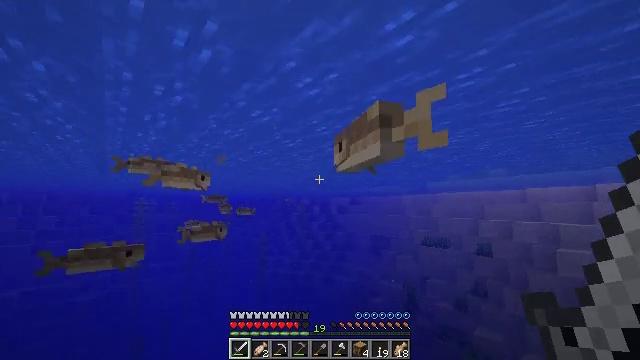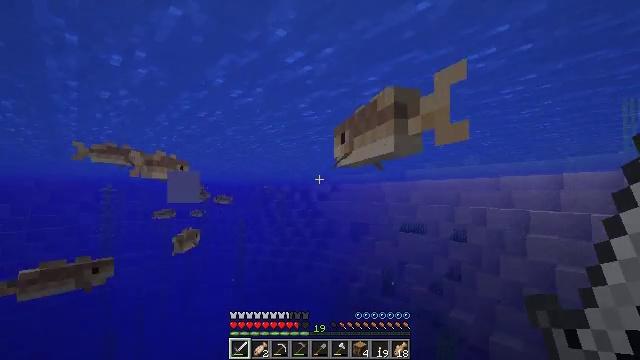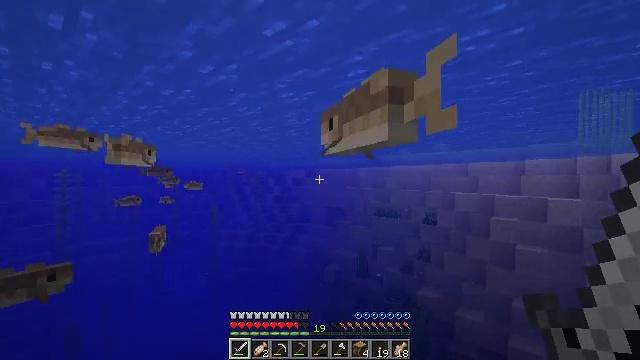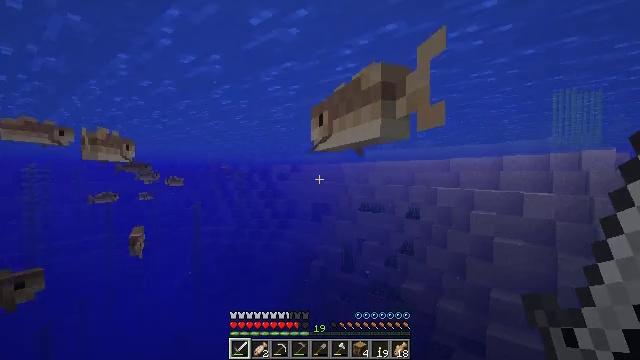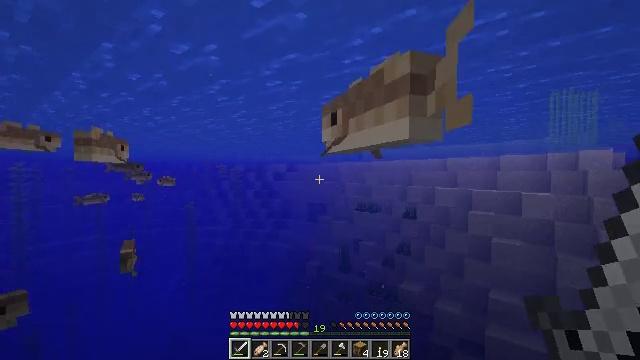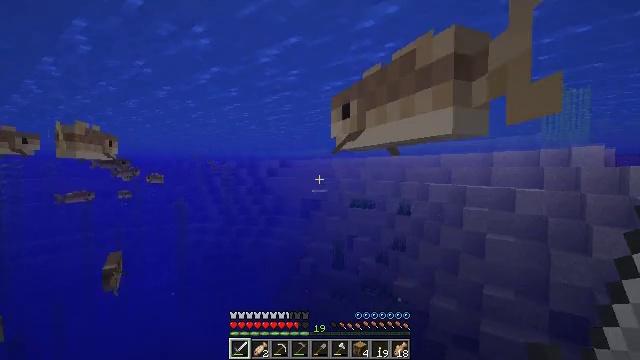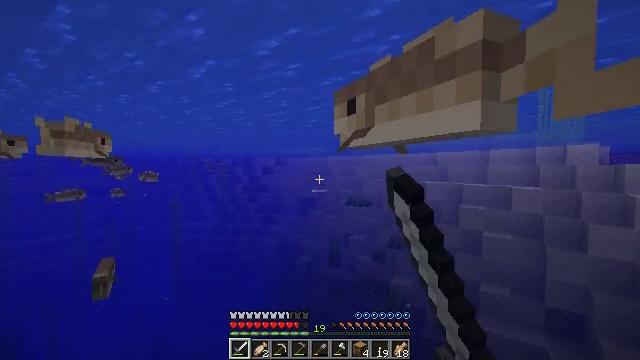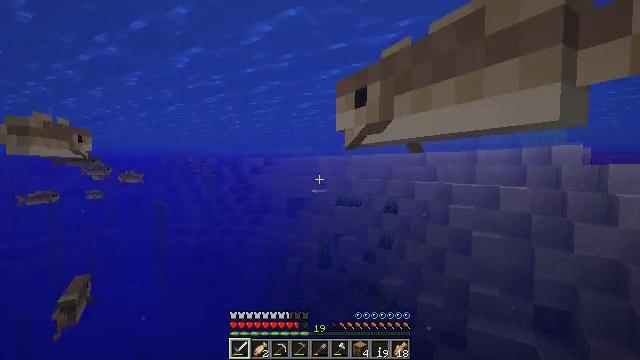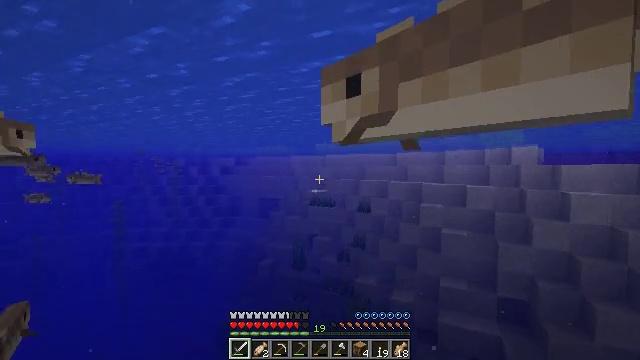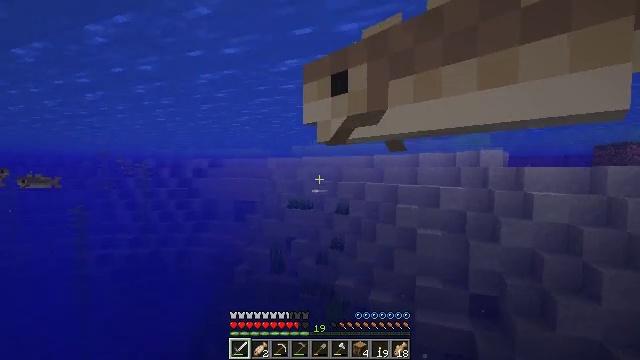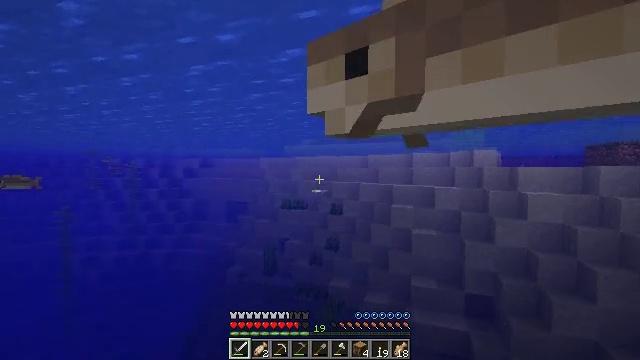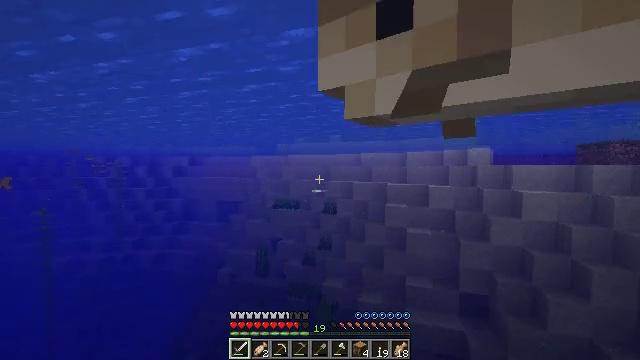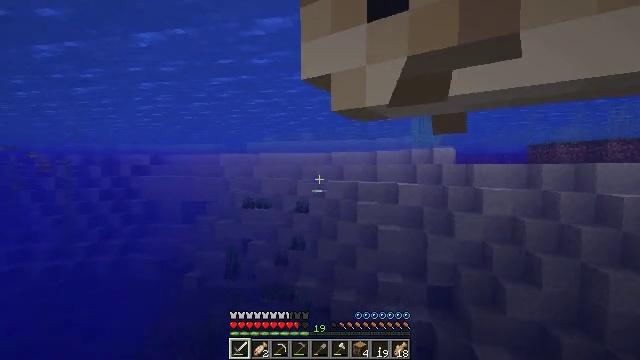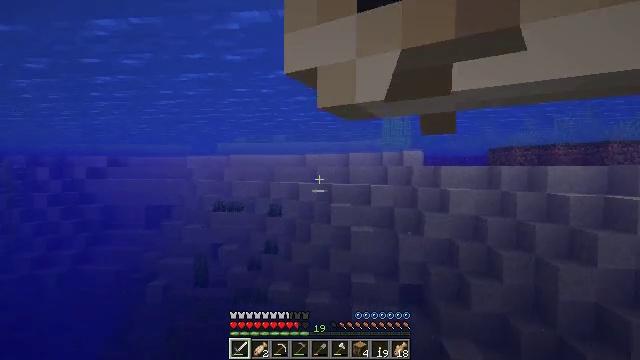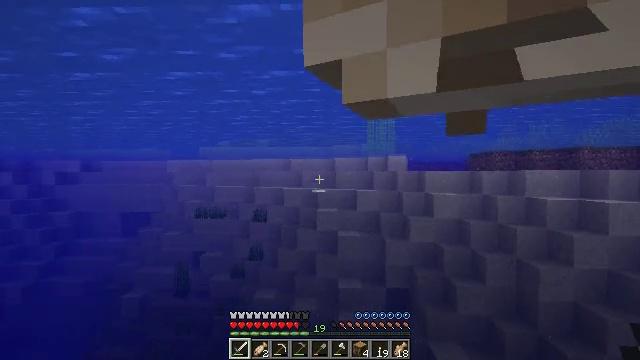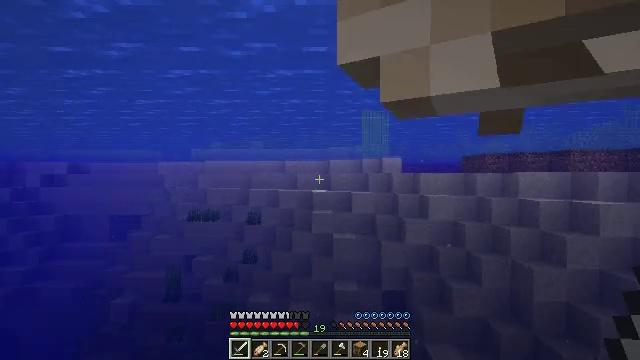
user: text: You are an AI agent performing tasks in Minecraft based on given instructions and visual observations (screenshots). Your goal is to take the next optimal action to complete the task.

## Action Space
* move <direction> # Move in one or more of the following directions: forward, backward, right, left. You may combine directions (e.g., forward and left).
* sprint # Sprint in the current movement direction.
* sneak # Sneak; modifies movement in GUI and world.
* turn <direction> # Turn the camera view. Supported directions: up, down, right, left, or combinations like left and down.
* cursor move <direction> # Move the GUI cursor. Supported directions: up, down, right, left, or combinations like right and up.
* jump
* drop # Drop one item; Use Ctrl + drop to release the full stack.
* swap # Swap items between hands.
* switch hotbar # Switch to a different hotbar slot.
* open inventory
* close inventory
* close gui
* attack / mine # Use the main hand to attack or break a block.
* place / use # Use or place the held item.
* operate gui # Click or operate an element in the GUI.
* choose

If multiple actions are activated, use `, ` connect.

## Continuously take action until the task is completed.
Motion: motion action
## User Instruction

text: Kill mobs in water.
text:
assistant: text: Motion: move forward, turn right and down
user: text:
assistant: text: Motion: move forward, turn right and down
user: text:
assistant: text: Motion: move forward, turn right and down
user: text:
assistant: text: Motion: move forward, turn right
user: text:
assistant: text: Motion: move forward, turn right, attack / mine
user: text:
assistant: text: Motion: move forward, attack / mine
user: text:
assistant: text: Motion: move forward, turn right, attack / mine
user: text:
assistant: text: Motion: move forward, turn right
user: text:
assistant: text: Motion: move forward, turn right
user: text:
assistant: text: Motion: move forward, turn right
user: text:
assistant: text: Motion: move forward, turn right
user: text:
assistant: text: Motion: move forward, turn right
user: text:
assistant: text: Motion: move forward, turn right
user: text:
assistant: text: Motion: move forward, turn right and up
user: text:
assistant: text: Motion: move forward, turn right
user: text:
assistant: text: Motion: jump
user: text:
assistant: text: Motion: jump
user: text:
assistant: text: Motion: turn right and down, jump
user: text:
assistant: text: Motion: turn right and down, jump
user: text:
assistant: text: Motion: turn right and down, jump
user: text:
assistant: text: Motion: turn right and down, jump
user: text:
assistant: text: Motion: turn right and down, jump
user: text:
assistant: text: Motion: turn right and down, jump
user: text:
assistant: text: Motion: turn right and down, jump
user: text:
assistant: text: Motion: turn right and down
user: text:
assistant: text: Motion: turn right and down
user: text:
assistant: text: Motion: no_op
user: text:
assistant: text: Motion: no_op
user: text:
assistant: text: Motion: no_op
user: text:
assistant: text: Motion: turn left and up